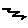
Label: zigzag